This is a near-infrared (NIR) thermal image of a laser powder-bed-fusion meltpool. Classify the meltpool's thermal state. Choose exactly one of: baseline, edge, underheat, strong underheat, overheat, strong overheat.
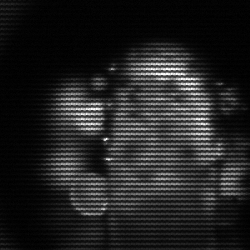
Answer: strong underheat